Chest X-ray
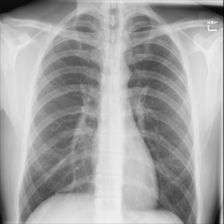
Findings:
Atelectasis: negative
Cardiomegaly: negative
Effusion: negative
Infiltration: negative
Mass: negative
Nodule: negative
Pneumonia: negative
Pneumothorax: negative
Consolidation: negative
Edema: negative
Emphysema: negative
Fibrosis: negative
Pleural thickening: negative
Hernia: positive